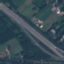
Land use / land cover: Highway